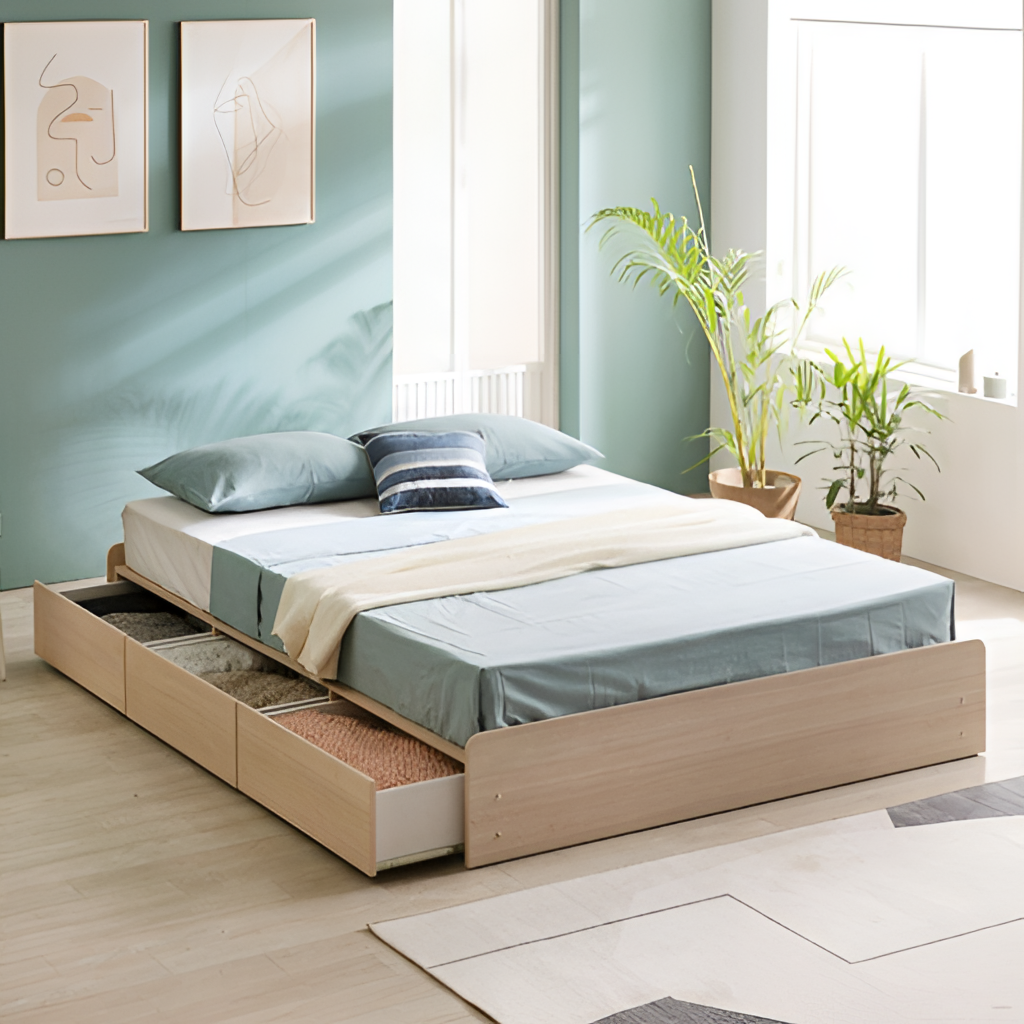
wood bed, bedroom, minimalist, beige wood flooring, with plank pattern, paint wallpaper, with solid pattern